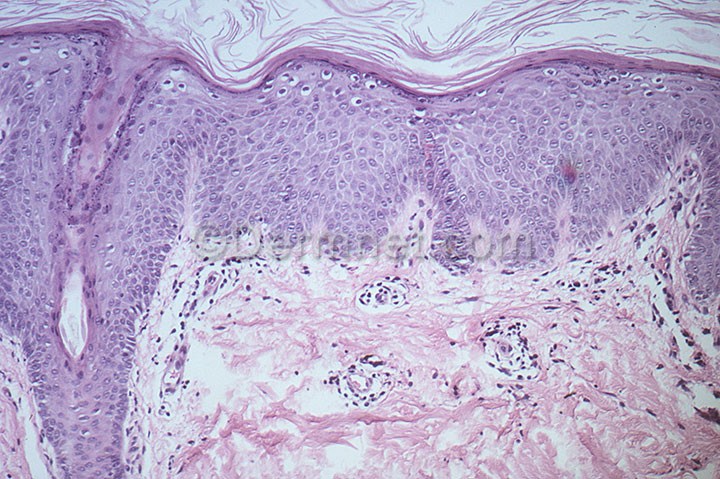
Disease: Psoriasis pictures Lichen Planus and related diseases